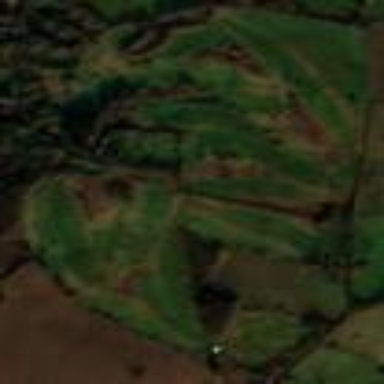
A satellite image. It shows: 18-hole golf course classified as leisure land.